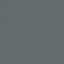
Land use / land cover: SeaLake